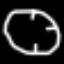
Label: clock